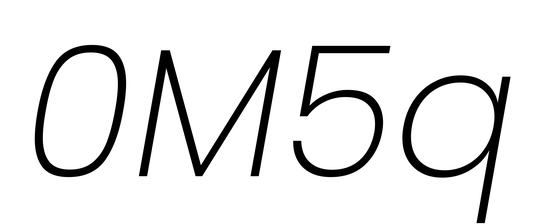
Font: Poppins-ExtraLightItalic